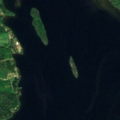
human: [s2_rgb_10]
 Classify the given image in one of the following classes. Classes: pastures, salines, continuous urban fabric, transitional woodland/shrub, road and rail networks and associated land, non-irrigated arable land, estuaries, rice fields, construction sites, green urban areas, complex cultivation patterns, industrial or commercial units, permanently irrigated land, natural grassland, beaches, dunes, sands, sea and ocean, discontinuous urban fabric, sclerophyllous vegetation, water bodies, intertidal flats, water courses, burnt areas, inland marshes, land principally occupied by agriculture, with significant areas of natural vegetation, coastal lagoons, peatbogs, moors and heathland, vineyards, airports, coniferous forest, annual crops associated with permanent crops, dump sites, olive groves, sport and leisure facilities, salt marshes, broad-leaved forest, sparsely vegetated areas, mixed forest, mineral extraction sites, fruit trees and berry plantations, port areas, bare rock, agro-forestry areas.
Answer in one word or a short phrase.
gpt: coniferous forest, mixed forest, water bodies